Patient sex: M
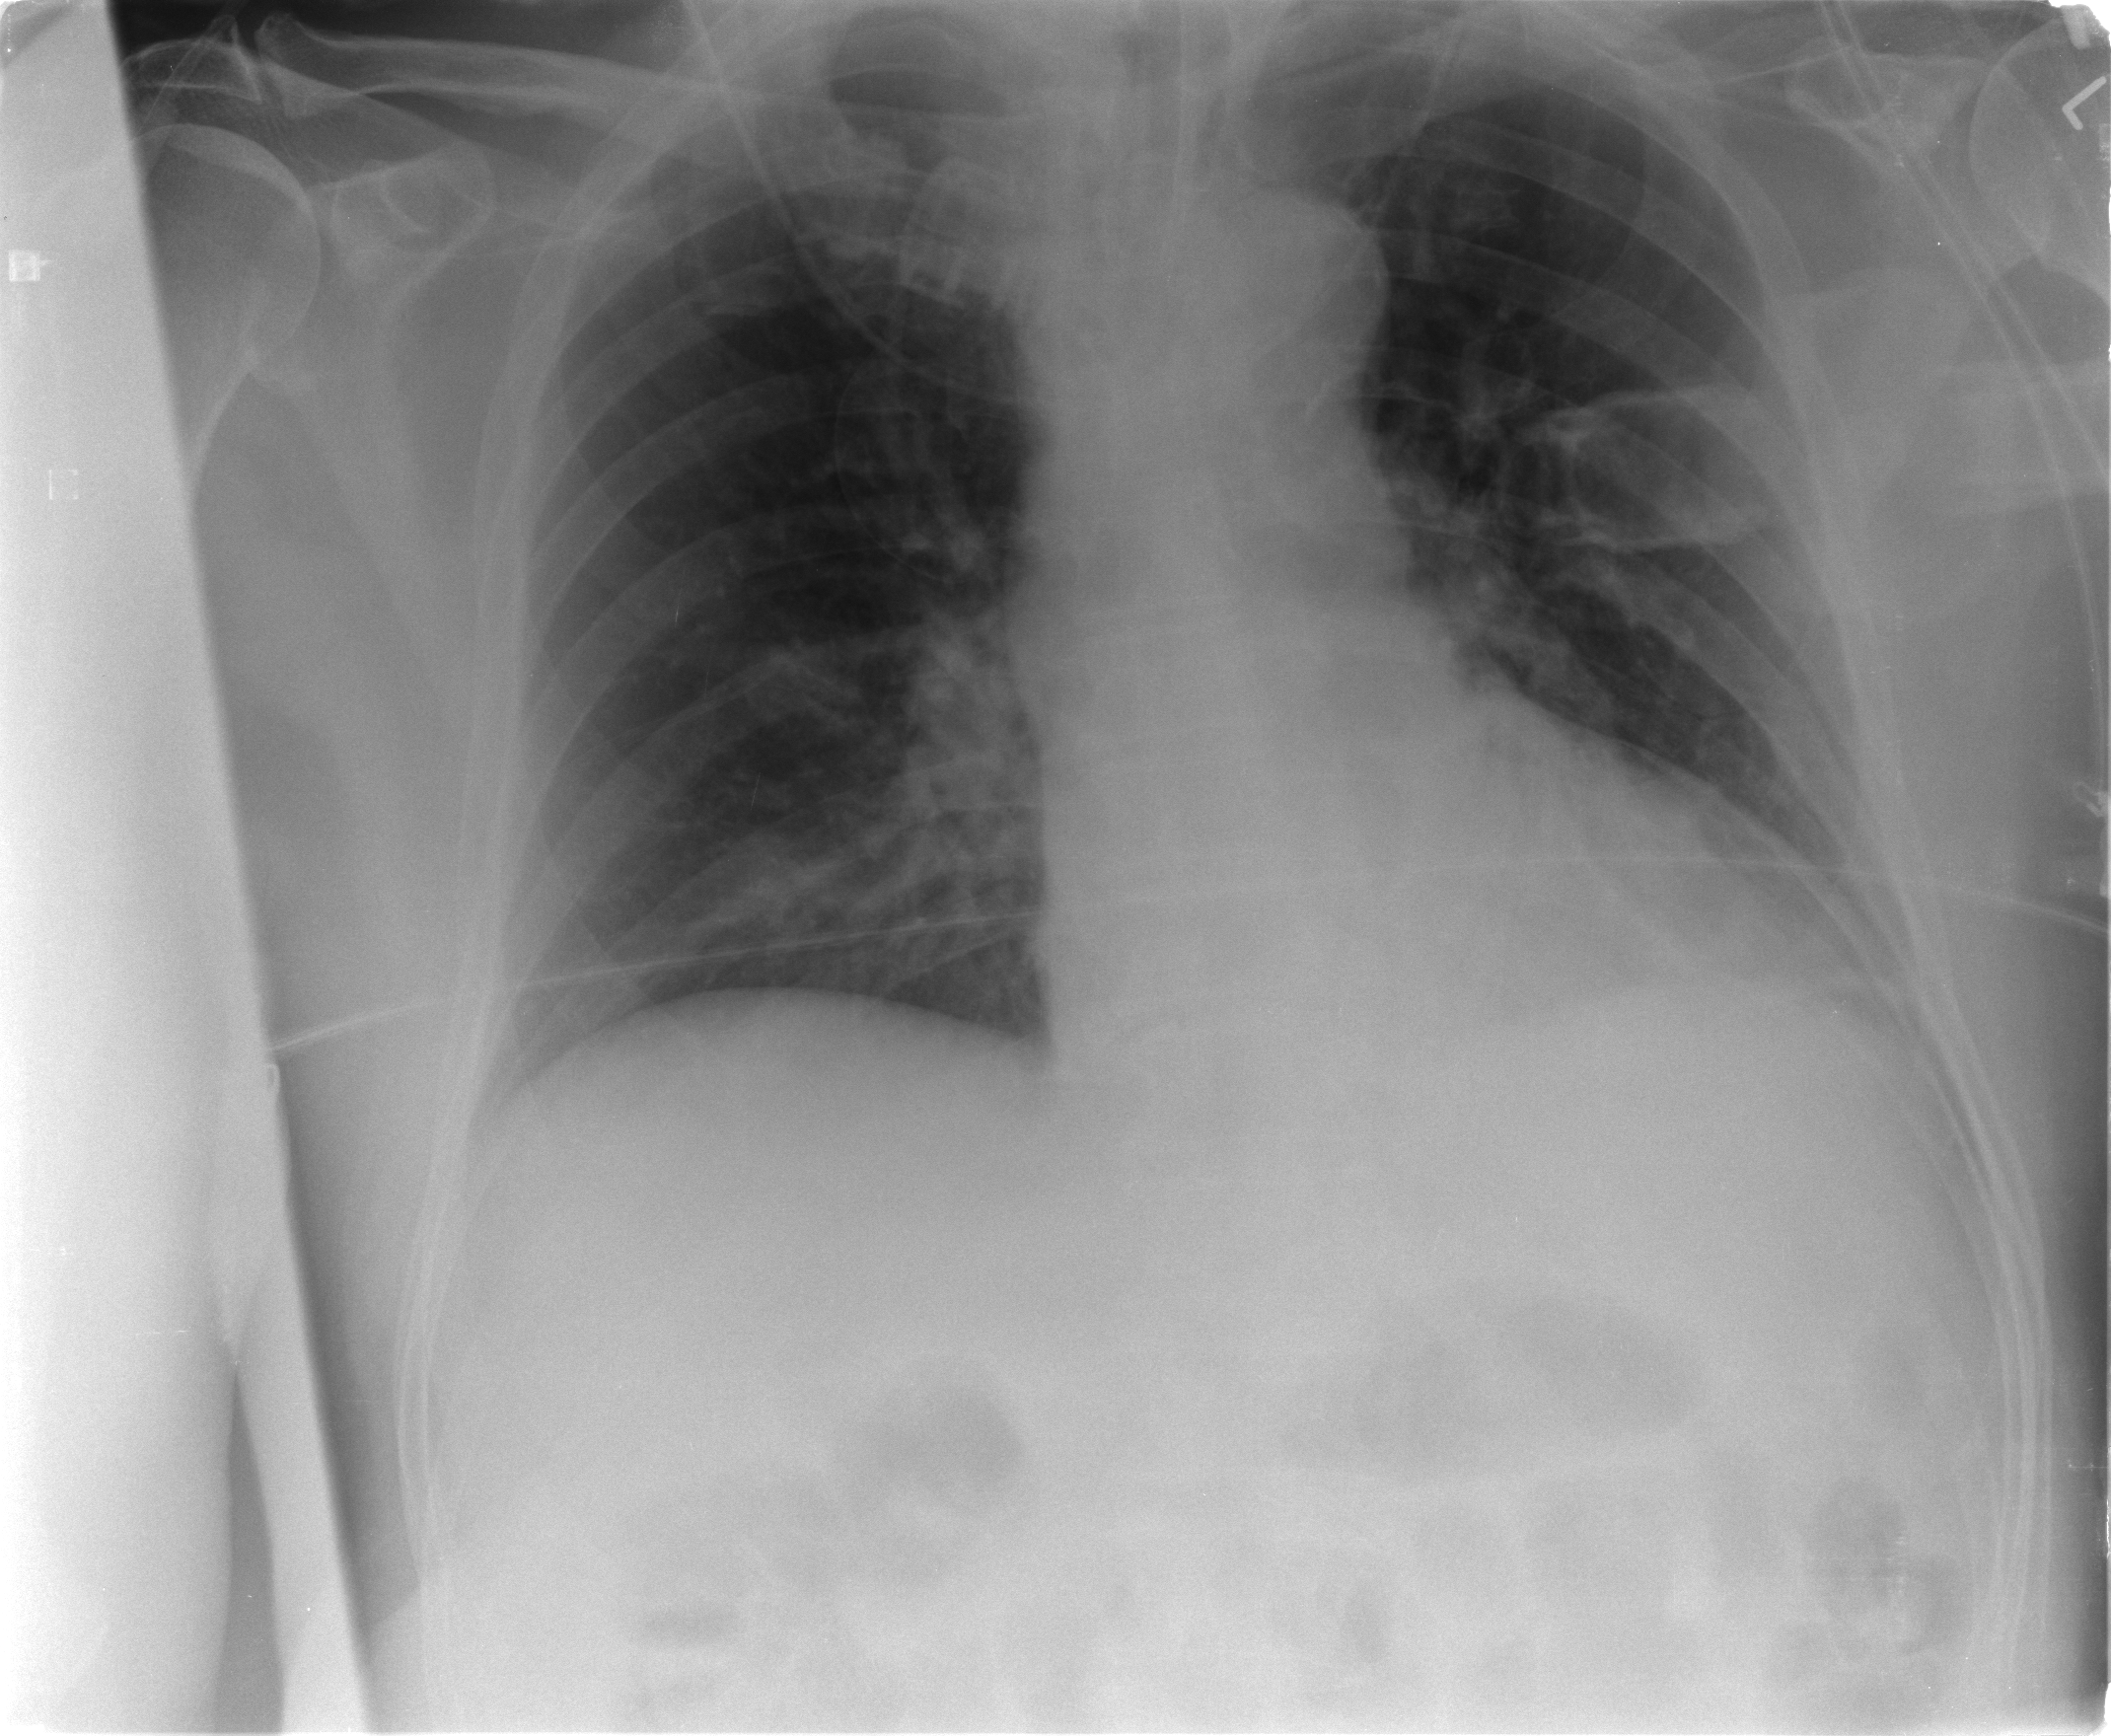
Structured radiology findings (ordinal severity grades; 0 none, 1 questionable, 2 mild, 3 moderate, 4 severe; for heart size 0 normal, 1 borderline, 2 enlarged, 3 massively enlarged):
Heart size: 2
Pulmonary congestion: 1
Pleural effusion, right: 0
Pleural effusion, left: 2
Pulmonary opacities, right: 1
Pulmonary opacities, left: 0
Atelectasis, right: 2
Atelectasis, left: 2